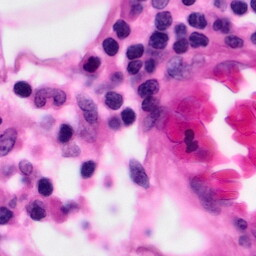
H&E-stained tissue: Pancreatic